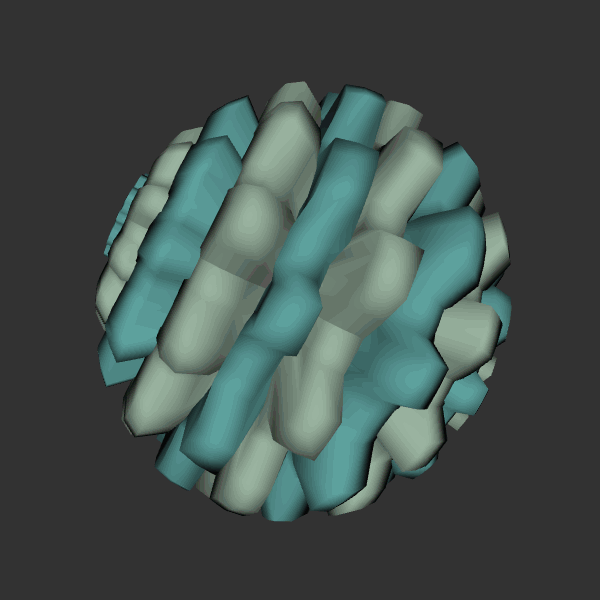
Background: dark